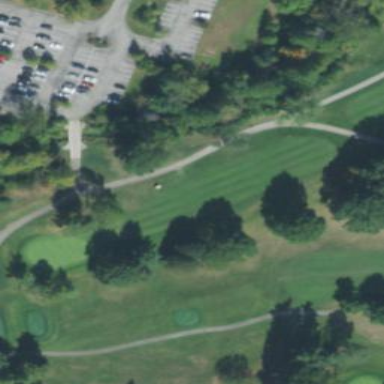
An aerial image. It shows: Grassy area designated as golf fairway.